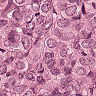
Metastatic tissue present: yes